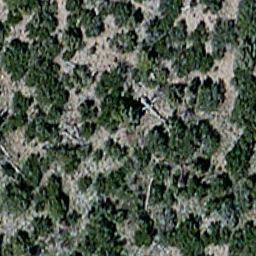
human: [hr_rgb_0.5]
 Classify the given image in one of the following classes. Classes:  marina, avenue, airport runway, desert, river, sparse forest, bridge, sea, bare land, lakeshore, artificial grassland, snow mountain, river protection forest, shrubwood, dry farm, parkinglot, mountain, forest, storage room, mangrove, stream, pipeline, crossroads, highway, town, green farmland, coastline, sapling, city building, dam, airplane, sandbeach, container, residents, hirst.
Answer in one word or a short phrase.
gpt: sparse forest